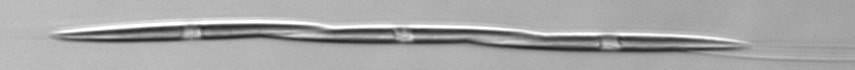
Label: Pseudo-nitzschia